Question: i am trying to display two lines on the same scatter plot. I've successfully put both on one chart. One is green, the other, red.
As of right now, they appear to be pulling from the same data source, thus they are overlapping.
If someone could please tell me how to access the other data in the graphdata, i would greatly appreciate it!

'''
NSArray* data = [[NSArray alloc] initWithArray:_graphData];
NSDictionary*ds1 = [data objectAtIndex:0];
NSDictionary*ds2 = [data objectAtIndex:1];
CPTScatterPlot *plot = [[[CPTScatterPlot alloc] init] autorelease];
plot.identifier = [ds1 objectForKey:@"PLOT_IDENTIFIER"];
CPTMutableLineStyle *tyle = [[plot.dataLineStyle mutableCopy] autorelease];
tyle.lineWidth = 19.f;
tyle.lineColor = [CPTColor redColor];
tyle.dashPattern = [NSArray arrayWithObjects:[NSNumber numberWithFloat:8.0f], nil];
plot.dataLineStyle = tyle;
plot.dataSource = self;
NSLog(@"%@",plot.dataSource);
[self.graph addPlot:plot];
CPTScatterPlot *plot2 = [[[CPTScatterPlot alloc] init] autorelease];
plot2.identifier = [ds2 objectForKey:@"PLOT_IDENTIFIER"];
CPTMutableLineStyle *tyle2 = [[plot2.dataLineStyle mutableCopy] autorelease];
tyle2.lineWidth = 12.f;
tyle2.lineColor = [CPTColor greenColor];
tyle2.dashPattern = [NSArray arrayWithObjects:[NSNumber numberWithFloat:8.0f], nil];
plot2.dataLineStyle = tyle2;
plot2.dataSource = self;
NSLog(@"%@", plot2.dataSource);
[self.graph addPlot:plot2];
'''
Here is the data:
[super viewDidLoad];
'''
//This is just so the graph has data without the buttons before them.
data1 = [NSMutableArray array];
[data1 addObject:[NSValue valueWithCGPoint:CGPointMake(-10.5, 8.5)]];
[data1 addObject:[NSValue valueWithCGPoint:CGPointMake(-10, 29.2)]];
[data1 addObject:[NSValue valueWithCGPoint:CGPointMake(-9.5, 39.6)]];
[data1 addObject:[NSValue valueWithCGPoint:CGPointMake(-9, 48.6)]];
[data1 addObject:[NSValue valueWithCGPoint:CGPointMake(-8.5, 47.8)]];
[data1 addObject:[NSValue valueWithCGPoint:CGPointMake(-8, 51.5)]];
[data1 addObject:[NSValue valueWithCGPoint:CGPointMake(-7.5, 59.5)]];
[data1 addObject:[NSValue valueWithCGPoint:CGPointMake(-7, 59.4)]];
[data1 addObject:[NSValue valueWithCGPoint:CGPointMake(-6.5, 83.4)]];
[data1 addObject:[NSValue valueWithCGPoint:CGPointMake(-6, 78.4)]];
[data1 addObject:[NSValue valueWithCGPoint:CGPointMake(-5.5, 120.7)]];
[data1 addObject:[NSValue valueWithCGPoint:CGPointMake(-5, 109.1)]];
[data1 addObject:[NSValue valueWithCGPoint:CGPointMake(-4.5, 112.4)]];
[data1 addObject:[NSValue valueWithCGPoint:CGPointMake(-4, 115.3)]];
[data1 addObject:[NSValue valueWithCGPoint:CGPointMake(-3.5, 111.8)]];
[data1 addObject:[NSValue valueWithCGPoint:CGPointMake(-3, 108.8)]];
[data1 addObject:[NSValue valueWithCGPoint:CGPointMake(-2.5, 131.5)]];
[data1 addObject:[NSValue valueWithCGPoint:CGPointMake(-2, 152.2)]];
[data1 addObject:[NSValue valueWithCGPoint:CGPointMake(-1.5, 150.2)]];
[data1 addObject:[NSValue valueWithCGPoint:CGPointMake(-1, 172)]];
[data1 addObject:[NSValue valueWithCGPoint:CGPointMake(-0.5, 186.4)]];
[data1 addObject:[NSValue valueWithCGPoint:CGPointMake(0, 175.1)]];
[data1 addObject:[NSValue valueWithCGPoint:CGPointMake(0.5, 164.3)]];
[data1 addObject:[NSValue valueWithCGPoint:CGPointMake(1, 165)]];
[data1 addObject:[NSValue valueWithCGPoint:CGPointMake(1.5, 159.2)]];
[data1 addObject:[NSValue valueWithCGPoint:CGPointMake(2, 146.8)]];
[data1 addObject:[NSValue valueWithCGPoint:CGPointMake(2.5, 147.4)]];
[data1 addObject:[NSValue valueWithCGPoint:CGPointMake(3, 143.2)]];
[data1 addObject:[NSValue valueWithCGPoint:CGPointMake(3.5, 153.8)]];
[data1 addObject:[NSValue valueWithCGPoint:CGPointMake(4, 156.7)]];
[data1 addObject:[NSValue valueWithCGPoint:CGPointMake(4.5, 159.8)]];
[data1 addObject:[NSValue valueWithCGPoint:CGPointMake(5, 144.5)]];
[data1 addObject:[NSValue valueWithCGPoint:CGPointMake(5.5, 136.1)]];
[data1 addObject:[NSValue valueWithCGPoint:CGPointMake(6, 107.3)]];
[data1 addObject:[NSValue valueWithCGPoint:CGPointMake(6.5, 78.7)]];
//same here
data2 = [NSMutableArray array];
[data2 addObject:[NSValue valueWithCGPoint:CGPointMake(-10.5, 8.5)]];
[data2 addObject:[NSValue valueWithCGPoint:CGPointMake(-10, 29.2)]];
[data2 addObject:[NSValue valueWithCGPoint:CGPointMake(-9.5, 39.6)]];
[data2 addObject:[NSValue valueWithCGPoint:CGPointMake(-9, 48.6)]];
[data2 addObject:[NSValue valueWithCGPoint:CGPointMake(-8.5, 47.8)]];
[data2 addObject:[NSValue valueWithCGPoint:CGPointMake(-8, 51.5)]];
[data2 addObject:[NSValue valueWithCGPoint:CGPointMake(-7.5, 59.5)]];
[data2 addObject:[NSValue valueWithCGPoint:CGPointMake(-7, 59.4)]];
[data2 addObject:[NSValue valueWithCGPoint:CGPointMake(-6.5, 83.4)]];
[data2 addObject:[NSValue valueWithCGPoint:CGPointMake(-6, 1.5)]];
[data2 addObject:[NSValue valueWithCGPoint:CGPointMake(-5.5, 15.6)]];
[data2 addObject:[NSValue valueWithCGPoint:CGPointMake(-5, 19.5)]];
[data2 addObject:[NSValue valueWithCGPoint:CGPointMake(-4.5, 20.2)]];
[data2 addObject:[NSValue valueWithCGPoint:CGPointMake(-4, 16.5)]];
[data2 addObject:[NSValue valueWithCGPoint:CGPointMake(-3.5, 15.1)]];
[data2 addObject:[NSValue valueWithCGPoint:CGPointMake(-3, 16.6)]];
[data2 addObject:[NSValue valueWithCGPoint:CGPointMake(-2.5, 19.9)]];
[data2 addObject:[NSValue valueWithCGPoint:CGPointMake(-2, 19.9)]];
[data2 addObject:[NSValue valueWithCGPoint:CGPointMake(-1.5, 20)]];
[data2 addObject:[NSValue valueWithCGPoint:CGPointMake(-1, 23.6)]];
[data2 addObject:[NSValue valueWithCGPoint:CGPointMake(-0.5, 28.7)]];
[data2 addObject:[NSValue valueWithCGPoint:CGPointMake(0, 30.6)]];
[data2 addObject:[NSValue valueWithCGPoint:CGPointMake(0.5, 28)]];
[data2 addObject:[NSValue valueWithCGPoint:CGPointMake(1, 27.2)]];
[data2 addObject:[NSValue valueWithCGPoint:CGPointMake(1.5, 26.7)]];
[data2 addObject:[NSValue valueWithCGPoint:CGPointMake(2, 24.5)]];
[data2 addObject:[NSValue valueWithCGPoint:CGPointMake(2.5, 23.5)]];
[data2 addObject:[NSValue valueWithCGPoint:CGPointMake(3, 21.7)]];
[data2 addObject:[NSValue valueWithCGPoint:CGPointMake(3.5, 25.5)]];
[data2 addObject:[NSValue valueWithCGPoint:CGPointMake(4, 23.2)]];
[data2 addObject:[NSValue valueWithCGPoint:CGPointMake(4.5, 21.2)]];
[data2 addObject:[NSValue valueWithCGPoint:CGPointMake(5, 144.5)]];
[data2 addObject:[NSValue valueWithCGPoint:CGPointMake(5.5, 136.1)]];
[data2 addObject:[NSValue valueWithCGPoint:CGPointMake(6, 107.3)]];
[data2 addObject:[NSValue valueWithCGPoint:CGPointMake(6.5, 78.7)]];
NSDictionary *firstLineDic = [NSDictionary dictionaryWithObjectsAndKeys:@"firstLine", @"PLOT_IDENTIFIER", data1, @"PLOT_DATA", nil];
NSDictionary *secondLineDic = [NSDictionary dictionaryWithObjectsAndKeys:@"secondLine", @"PLOT_IDENTIFIER", data2, @"PLOT_DATA", nil];
NSMutableArray *dictionarydata = [NSMutableArray arrayWithObjects:firstLineDic, secondLineDic, nil];
self.scatterPlot = [[psuScatterSimpleScatterPlot alloc] initWithHostingView:_graphHostingView andData:dictionarydata];
[self.scatterPlot initialisePlot];
'''
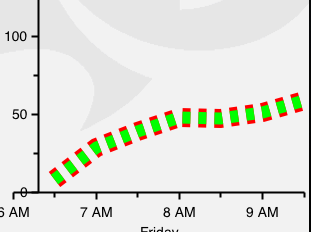
Answer: Check your datasource. I suspect the datasource methods don't distinguish the plots correctly. Make sure each plot has a unique 'identifier' and use that in the datasource to determine which plot is requesting data.